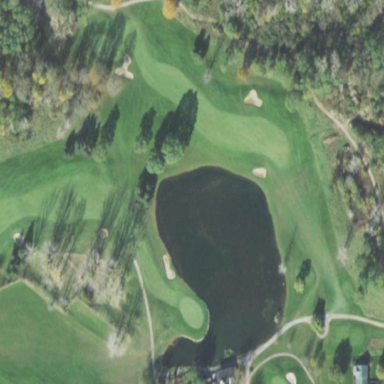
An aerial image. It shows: Water hazard in golf course. The hazard is natural water feature.